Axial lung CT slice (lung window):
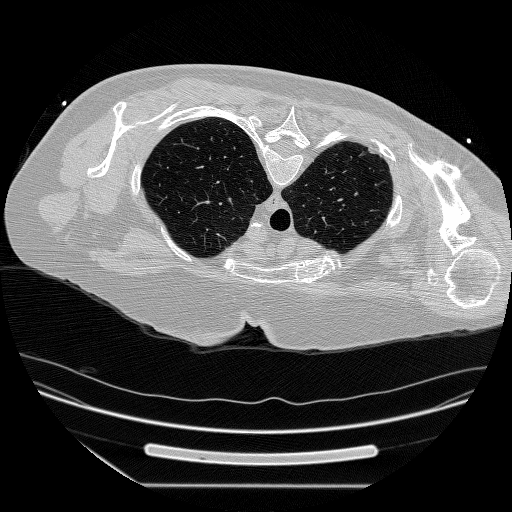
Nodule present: no